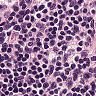
Metastatic tissue present: no